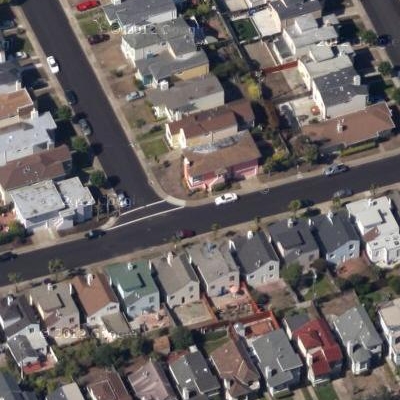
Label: fResident